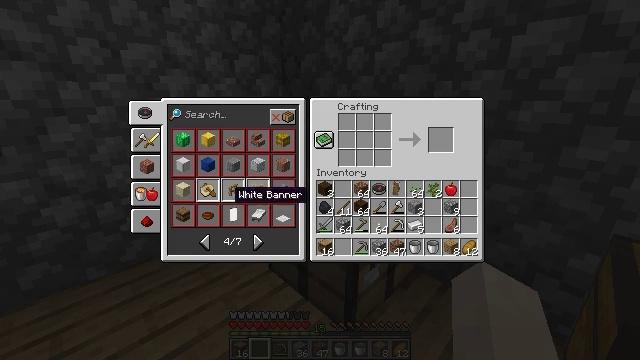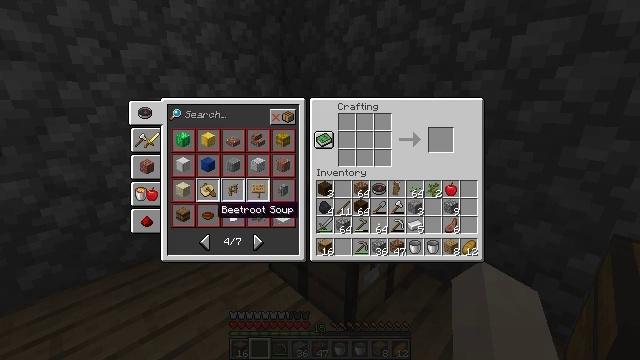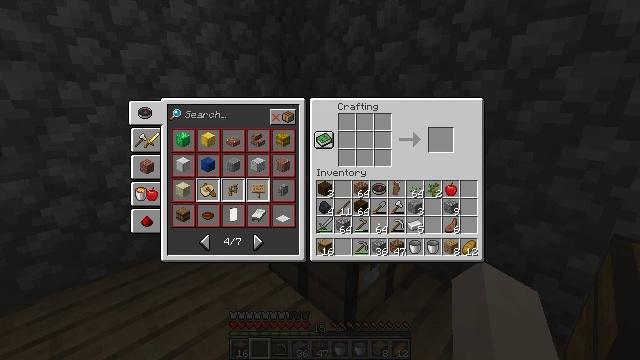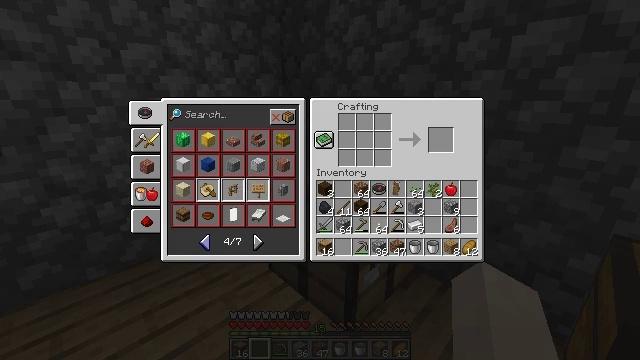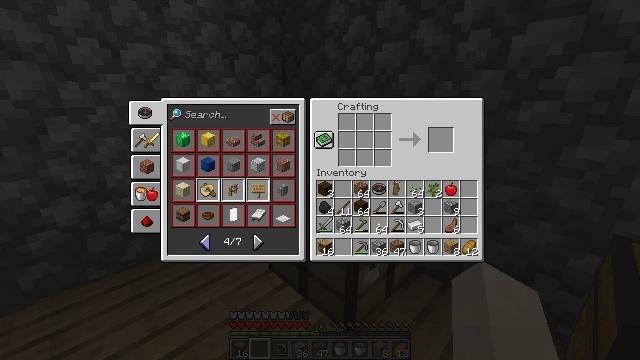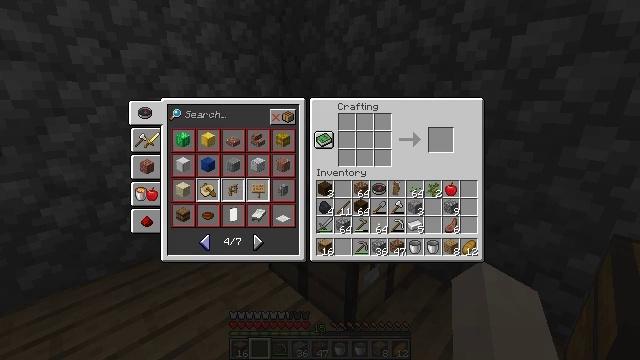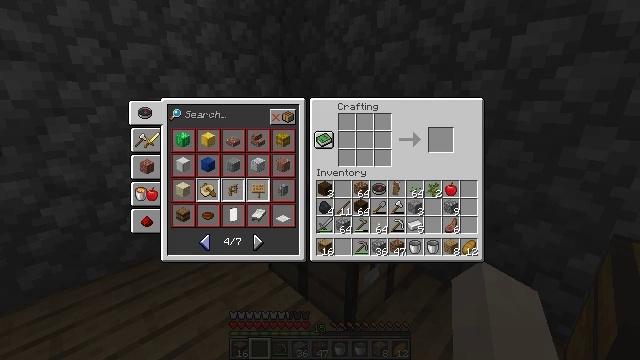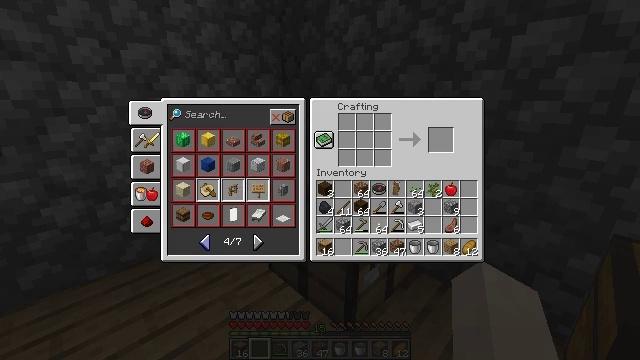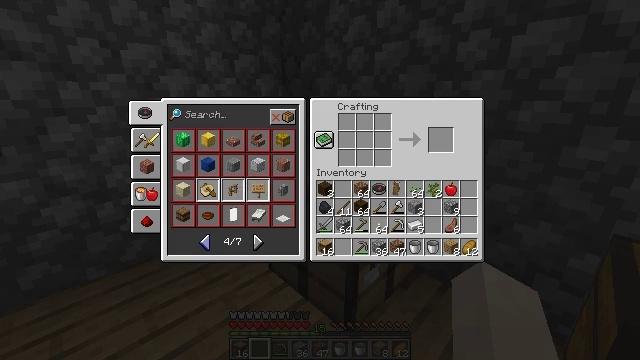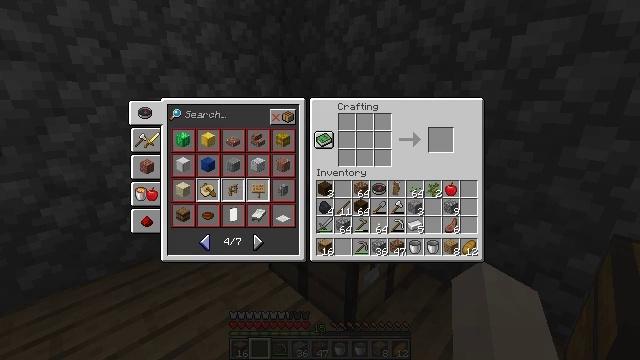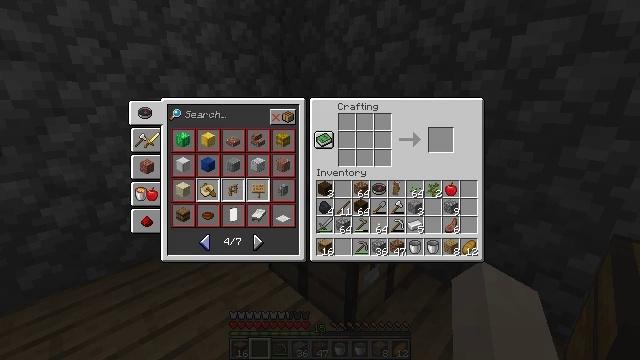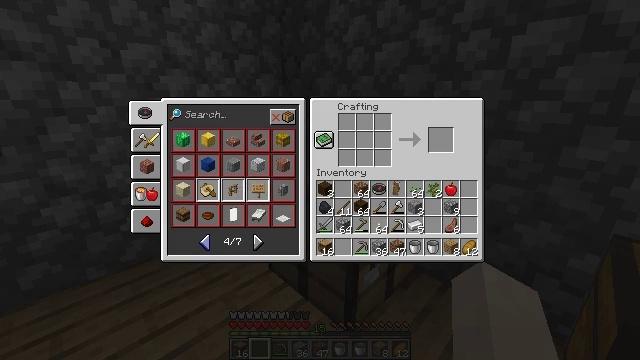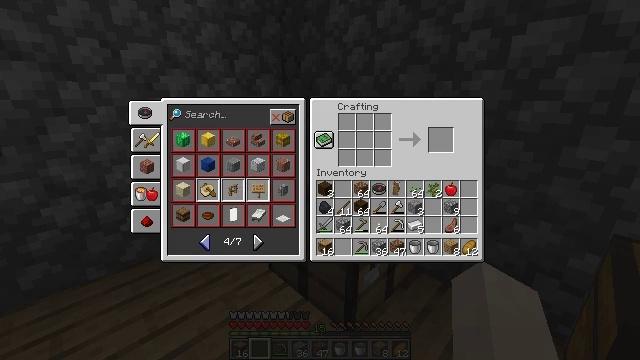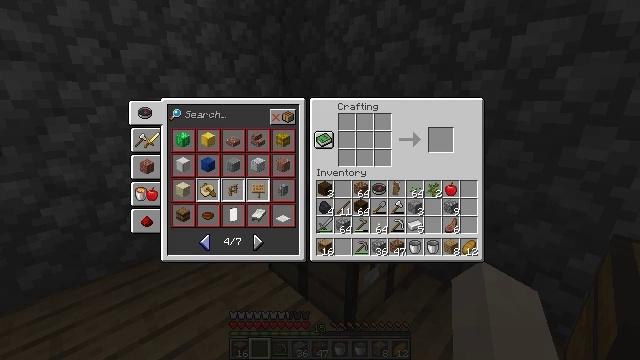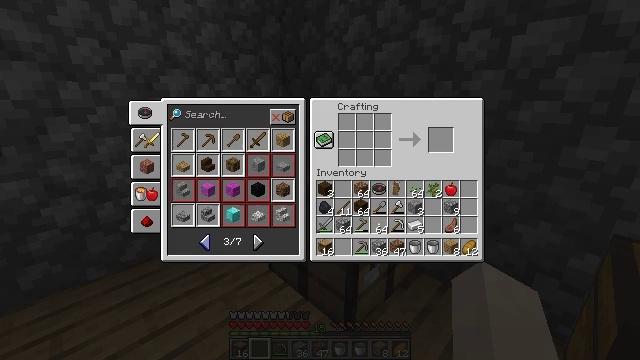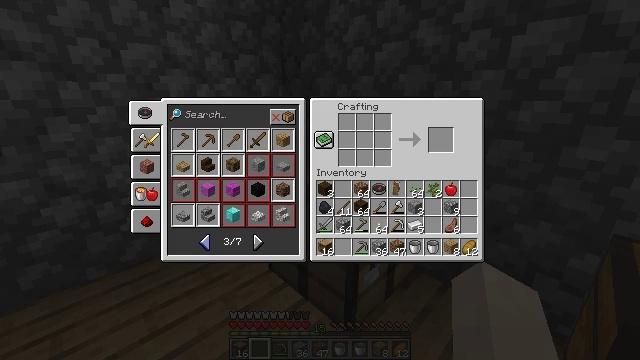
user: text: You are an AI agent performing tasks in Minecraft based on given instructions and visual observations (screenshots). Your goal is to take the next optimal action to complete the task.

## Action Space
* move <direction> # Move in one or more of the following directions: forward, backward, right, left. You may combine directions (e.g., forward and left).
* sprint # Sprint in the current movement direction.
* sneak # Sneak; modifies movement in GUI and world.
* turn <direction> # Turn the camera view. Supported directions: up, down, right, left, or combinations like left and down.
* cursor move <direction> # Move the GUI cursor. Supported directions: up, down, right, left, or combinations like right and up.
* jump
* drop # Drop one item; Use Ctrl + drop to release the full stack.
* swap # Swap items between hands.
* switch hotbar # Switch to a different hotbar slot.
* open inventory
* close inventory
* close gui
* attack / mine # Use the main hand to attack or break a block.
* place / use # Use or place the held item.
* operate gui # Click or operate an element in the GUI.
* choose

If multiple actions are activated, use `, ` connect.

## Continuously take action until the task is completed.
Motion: motion action
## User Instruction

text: Make a cobblestone wall with six cobblestone blocks.
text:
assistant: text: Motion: cursor move left and down
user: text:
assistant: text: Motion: cursor move left and down
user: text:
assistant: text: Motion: no_op
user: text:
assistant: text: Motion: no_op
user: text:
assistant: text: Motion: no_op
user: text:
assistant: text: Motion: no_op
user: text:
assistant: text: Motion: no_op
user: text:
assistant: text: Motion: no_op
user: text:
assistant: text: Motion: no_op
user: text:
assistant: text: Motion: no_op
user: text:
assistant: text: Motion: no_op
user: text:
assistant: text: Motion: no_op
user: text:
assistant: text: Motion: no_op
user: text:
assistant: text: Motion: operate gui
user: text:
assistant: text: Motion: operate gui
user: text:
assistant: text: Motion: operate gui
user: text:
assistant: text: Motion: operate gui
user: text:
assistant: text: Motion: no_op
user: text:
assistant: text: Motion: no_op
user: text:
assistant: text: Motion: no_op
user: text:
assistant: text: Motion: no_op
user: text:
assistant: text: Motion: no_op
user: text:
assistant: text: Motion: no_op
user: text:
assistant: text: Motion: no_op
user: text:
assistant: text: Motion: no_op
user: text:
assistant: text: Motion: no_op
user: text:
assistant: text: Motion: no_op
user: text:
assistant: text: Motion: no_op
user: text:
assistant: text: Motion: no_op
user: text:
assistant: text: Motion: no_op